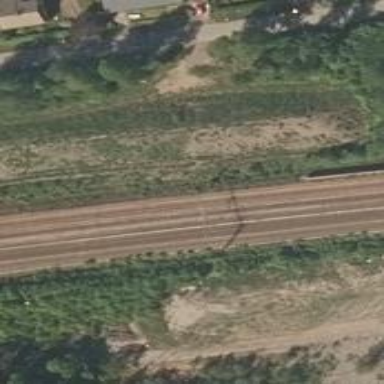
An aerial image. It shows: Railway track with continuous electrified contact line.